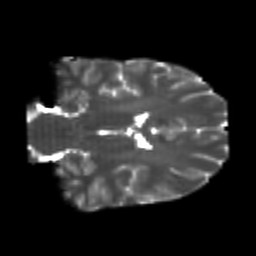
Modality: T2w
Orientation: coronal
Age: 21
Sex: male
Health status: healthy
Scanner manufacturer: philips
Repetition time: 7.386 s
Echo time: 0.08599 s